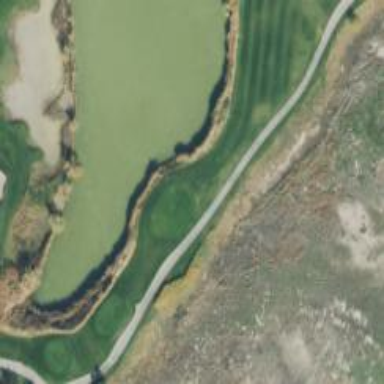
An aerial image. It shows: View of golf hole.